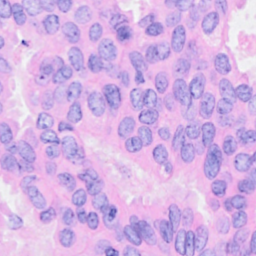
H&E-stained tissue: Breast